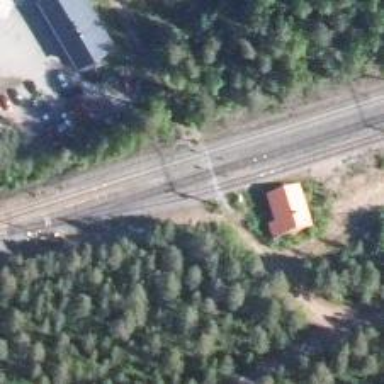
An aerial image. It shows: Electrified rail siding with contact line.